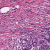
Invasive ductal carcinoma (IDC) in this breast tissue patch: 1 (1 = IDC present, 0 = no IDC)